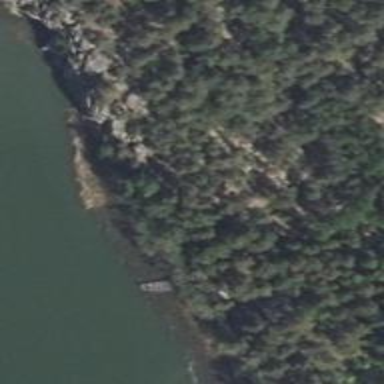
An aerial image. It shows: Cliff in nature.